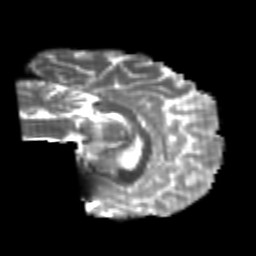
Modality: T2w
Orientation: sagittal
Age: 24
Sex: female
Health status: healthy
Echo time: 0.074 s